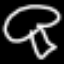
Label: mushroom